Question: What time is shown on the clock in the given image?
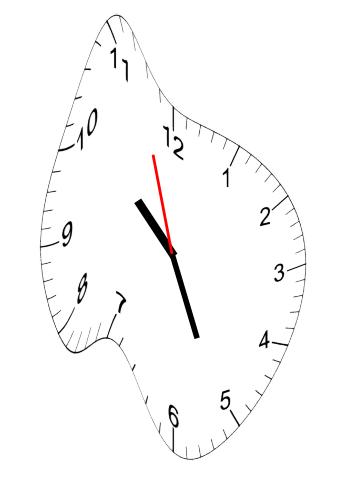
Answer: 10:25:57